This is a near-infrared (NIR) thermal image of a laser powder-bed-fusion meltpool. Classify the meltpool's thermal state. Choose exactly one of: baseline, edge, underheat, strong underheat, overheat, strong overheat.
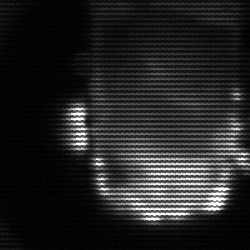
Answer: baseline